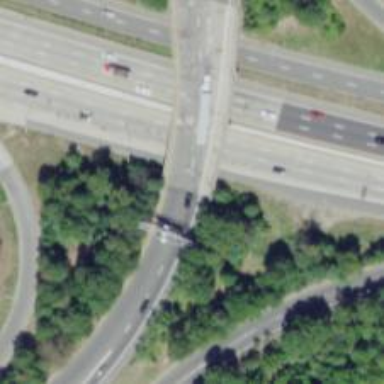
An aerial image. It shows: Interchange linking to motorway.